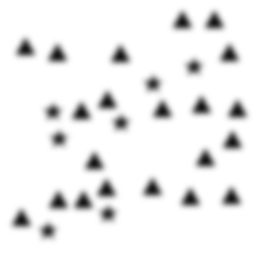
Squares: 0
Triangles: 21
Stars: 7
Total shapes: 28